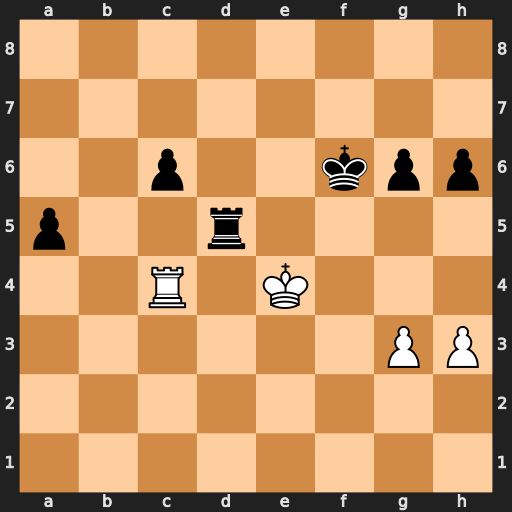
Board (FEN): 8/8/2p2kpp/p2r4/2R1K3/6PP/8/8
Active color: w
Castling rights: -
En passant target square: -
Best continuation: Rxc6+ Kf7 Kxd5